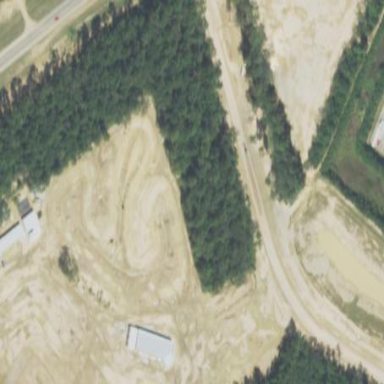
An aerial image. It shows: Sports center specializing in motor and karting activities.